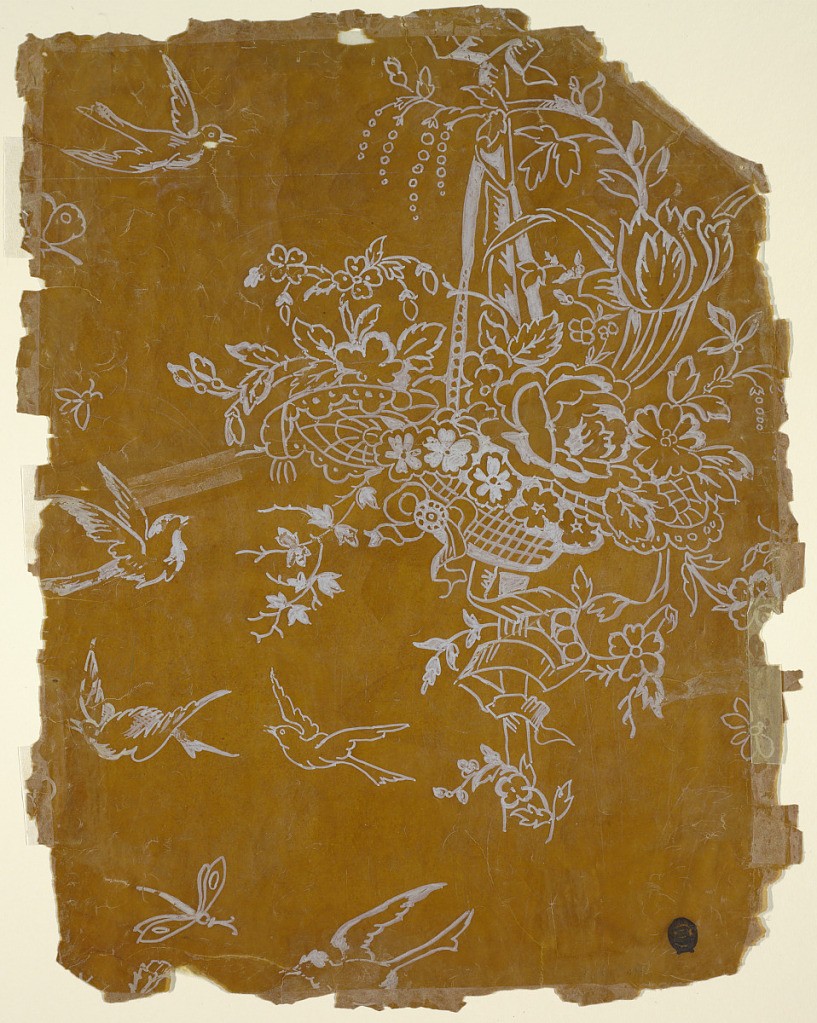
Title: Design for Damask Textile
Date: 1850–75
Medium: Brush and gouache on impregnated tracing paper
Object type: Drawing
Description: A basket overflowing with flowers, suspended from a ribbon, and adorned with a bow on its side.  Flies, butterflies, and birds enter from the left and lower margins.